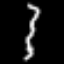
Label: squiggle